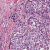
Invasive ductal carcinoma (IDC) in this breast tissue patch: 1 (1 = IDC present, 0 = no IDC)